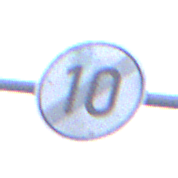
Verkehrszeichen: EndeGeschwindigkeit10
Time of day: SunriseSunset
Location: Outdoor (Urban)
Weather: Clear
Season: NotSpecified
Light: Natural